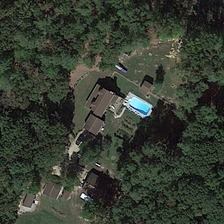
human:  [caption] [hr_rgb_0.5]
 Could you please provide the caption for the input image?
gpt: several buildings with a swimming pool are semi-surrounded by a piece of forest .

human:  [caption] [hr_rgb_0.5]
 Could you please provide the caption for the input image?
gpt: several buildings with a swimming pool are semi-surrounded by a piece of forest .

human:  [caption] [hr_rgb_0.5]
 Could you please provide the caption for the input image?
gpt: several buildings with a swimming pool are semi-surrounded by a piece of forest .

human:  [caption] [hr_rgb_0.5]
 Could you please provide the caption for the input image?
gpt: several buildings with a swimming pool are semi-surrounded by a piece of forest .

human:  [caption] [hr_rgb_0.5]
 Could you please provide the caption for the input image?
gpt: several buildings with a swimming pool are semi-surrounded by a piece of forest .